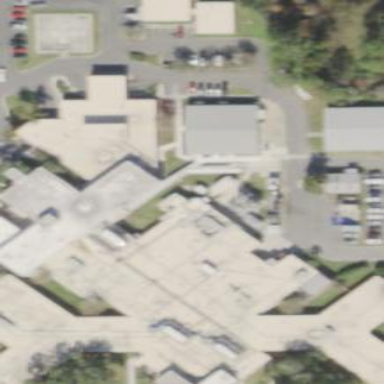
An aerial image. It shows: Healthcare facility identified as hospital.